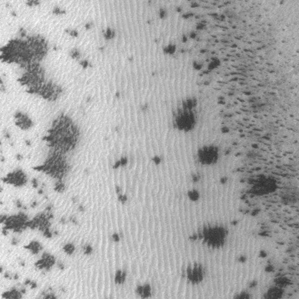
Label: frost